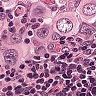
Metastatic tissue present: yes